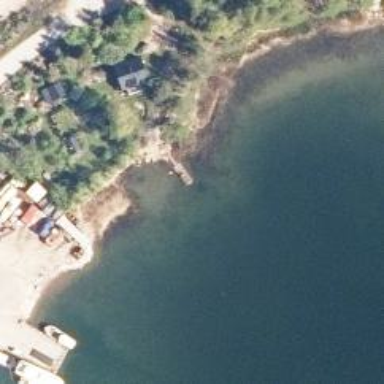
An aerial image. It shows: Man-made pier.